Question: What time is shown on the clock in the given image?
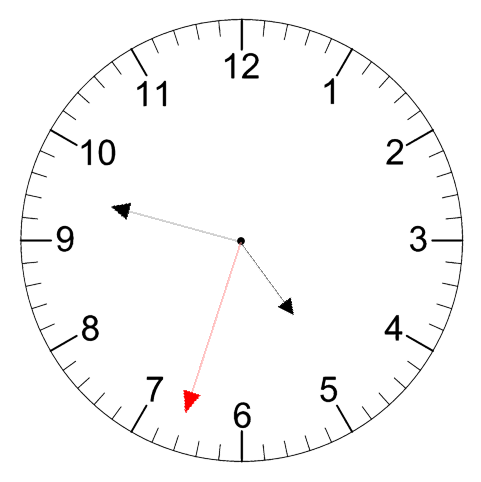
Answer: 04:47:33